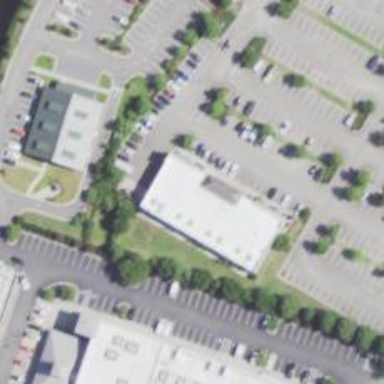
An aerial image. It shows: Veterinary facility.